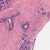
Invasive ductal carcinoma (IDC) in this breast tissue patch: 0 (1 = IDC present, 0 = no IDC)